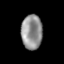
Tissue: lung
Cell type: Endothelial cells
Senescence score: 0.225
Nuclear area (px): 714
Mean DAPI intensity: 144.622